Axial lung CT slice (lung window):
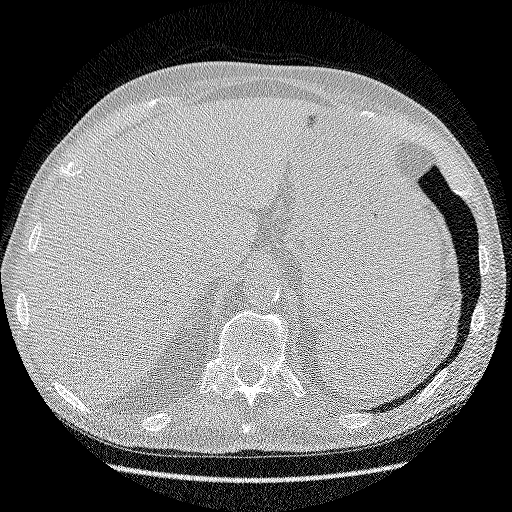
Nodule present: no